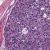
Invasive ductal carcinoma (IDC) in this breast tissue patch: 0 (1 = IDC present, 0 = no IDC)